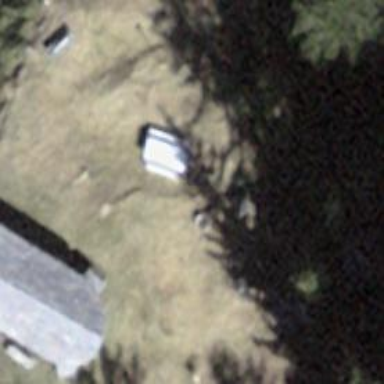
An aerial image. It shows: Bench for seating.